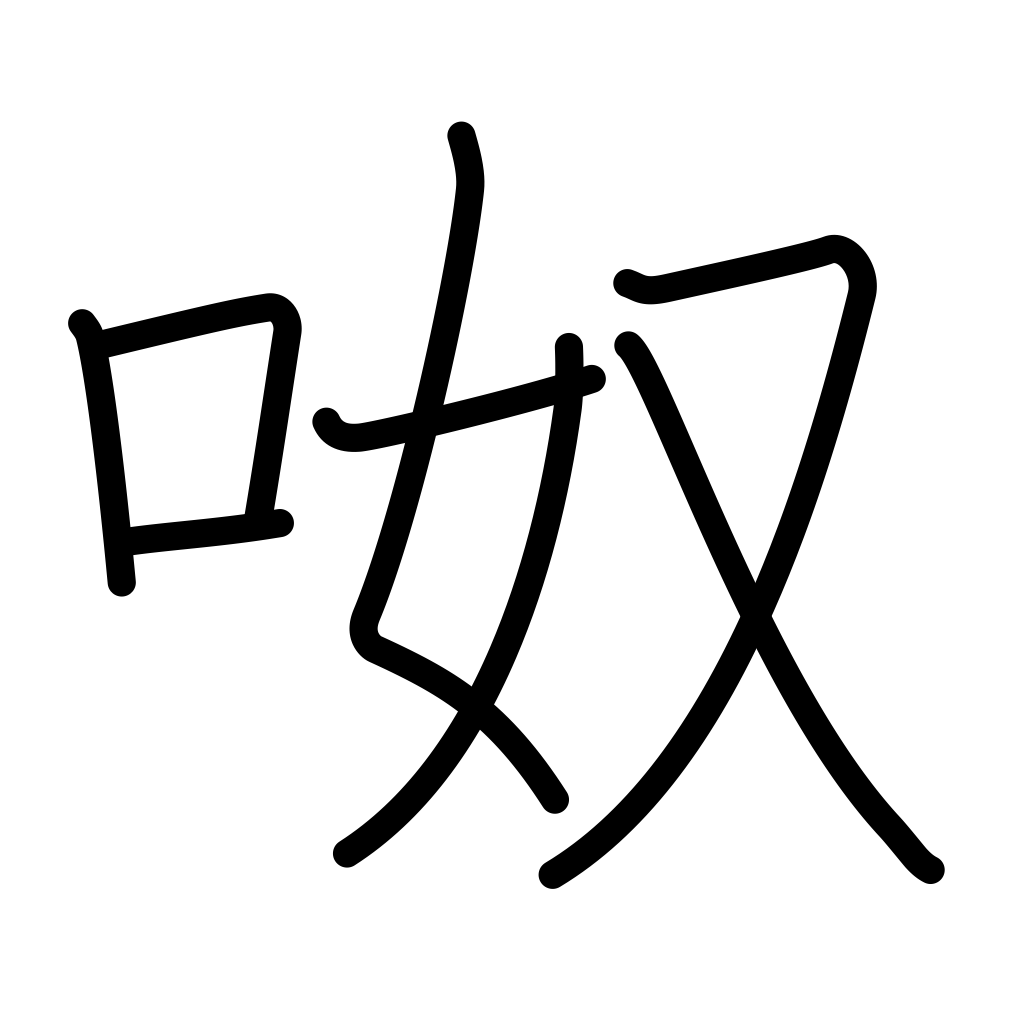
Meaning: noisy